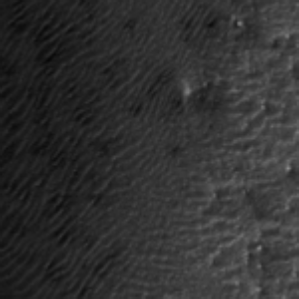
Label: frost